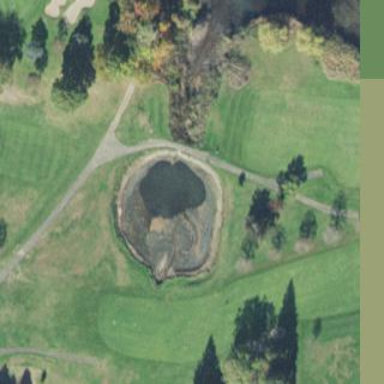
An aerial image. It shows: Water hazard on golf course.